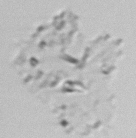
Label: detritus